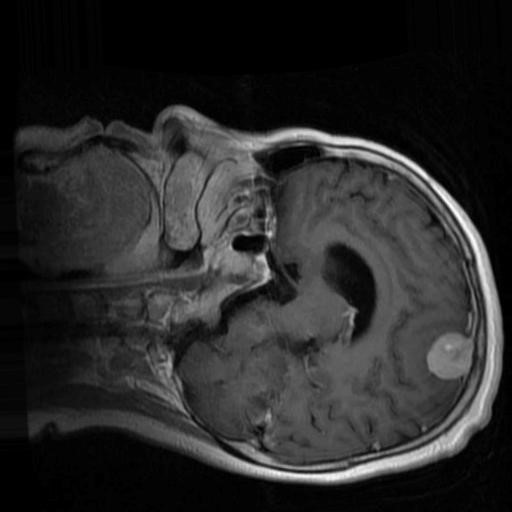
Label: brain_menin